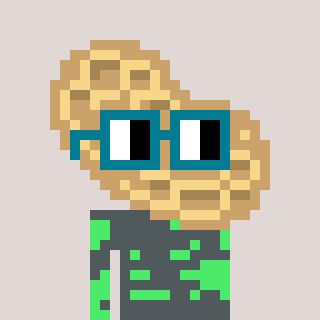
a pixel art character with square dark green glasses, a peanut-shaped head and a teal-colored body on a warm background